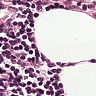
Metastatic tissue present: no